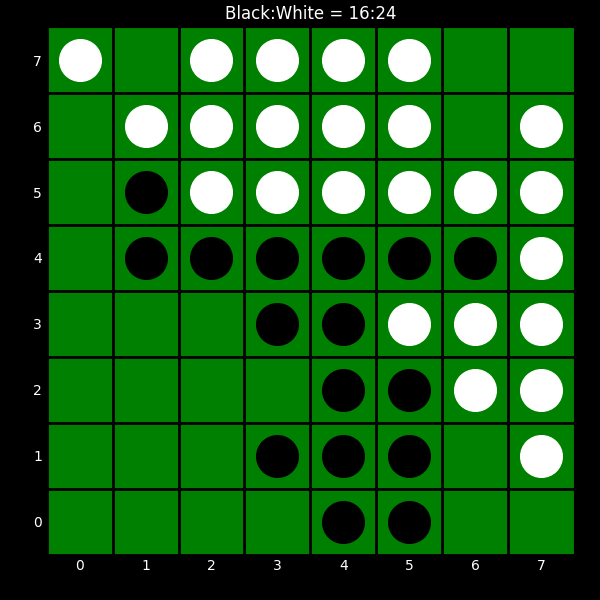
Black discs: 16
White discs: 24